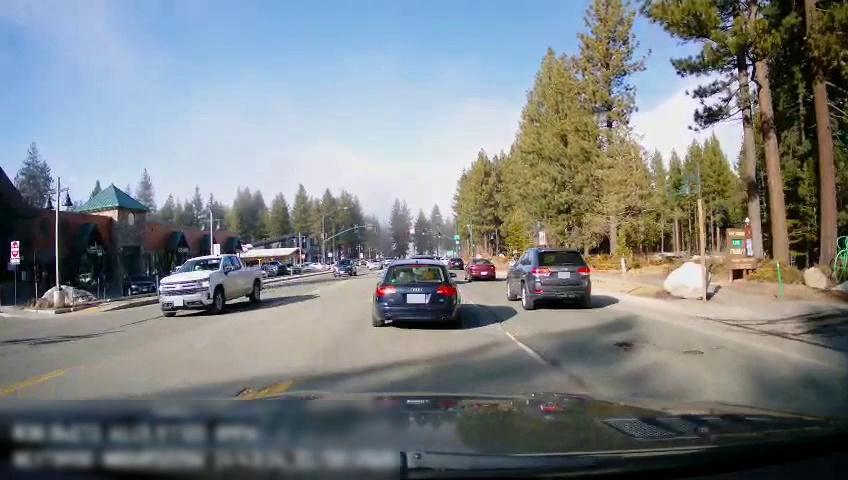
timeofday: Day
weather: Sunny
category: Drivable Space
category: Vehicles | Truck
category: Vehicles | Car
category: Vehicles | SUV
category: Vehicles | SUV
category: Vehicles | SUV
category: Vehicles | Car
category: Vehicles | Car
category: Vehicles | SUV
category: Vehicles | Car
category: Lanes | Opposite Lane
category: Lanes | Current Lane
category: Lanes | Current Lane
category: Lanes | Alternate Lane
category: Traffic | Signs